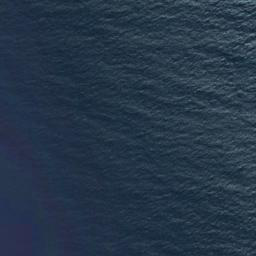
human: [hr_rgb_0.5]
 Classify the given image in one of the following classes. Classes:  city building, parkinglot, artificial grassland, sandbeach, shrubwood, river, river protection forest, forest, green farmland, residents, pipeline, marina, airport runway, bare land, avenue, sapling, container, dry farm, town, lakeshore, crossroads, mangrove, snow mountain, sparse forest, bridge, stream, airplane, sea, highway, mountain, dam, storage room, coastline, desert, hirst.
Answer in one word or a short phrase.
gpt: sea